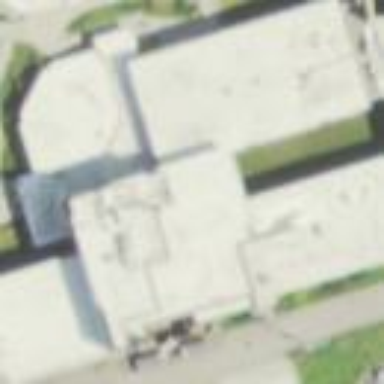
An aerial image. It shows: School building.